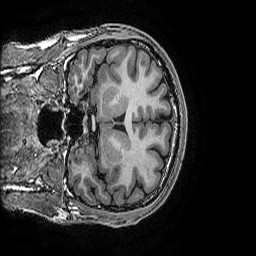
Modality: T1w
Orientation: coronal
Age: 30
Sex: male
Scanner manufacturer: ge
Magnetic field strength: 3 T
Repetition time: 0.008184 s
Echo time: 0.003192 s